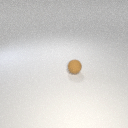
small brown rubber sphere